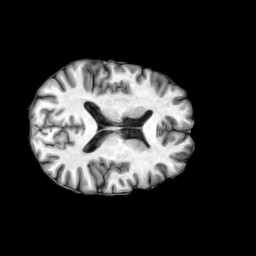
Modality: T1w
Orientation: axial
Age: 43
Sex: male
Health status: ill